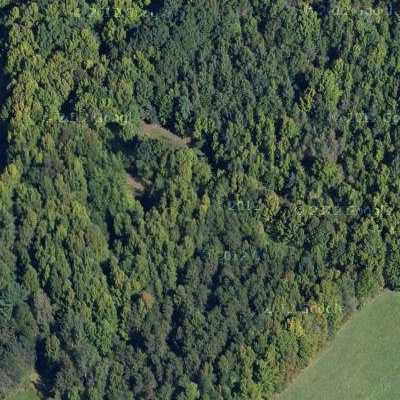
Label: Forest